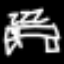
Label: bed